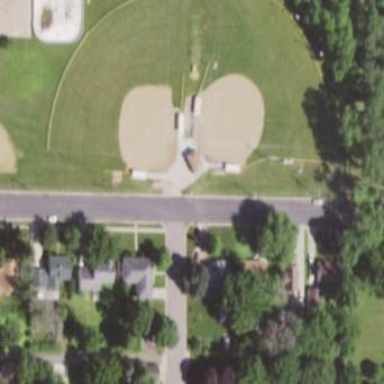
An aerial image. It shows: Softball pitch for leisure land activities.